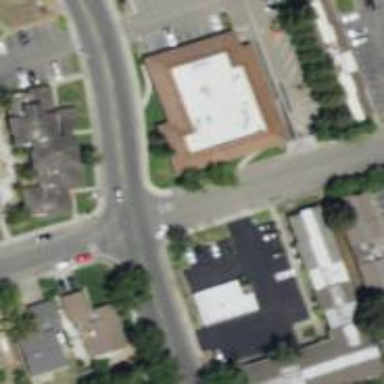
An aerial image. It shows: Building.